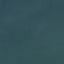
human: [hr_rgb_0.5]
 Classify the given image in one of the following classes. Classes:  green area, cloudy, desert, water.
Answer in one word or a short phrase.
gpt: water